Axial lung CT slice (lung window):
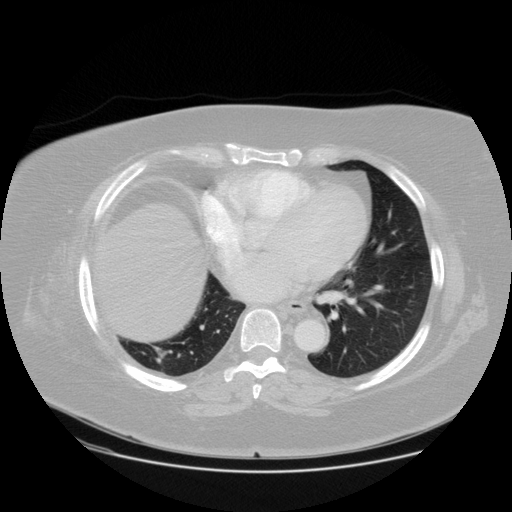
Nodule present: no